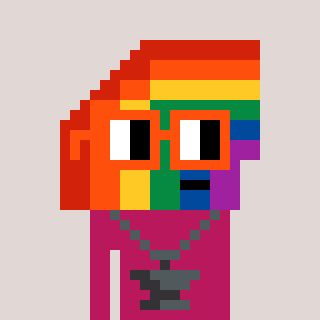
a pixel art character with square orange glasses, a rainbow-shaped head and a darkpink-colored body on a warm background